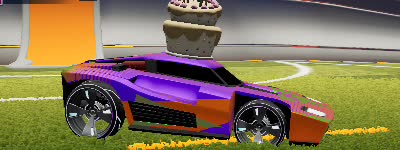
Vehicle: breakout